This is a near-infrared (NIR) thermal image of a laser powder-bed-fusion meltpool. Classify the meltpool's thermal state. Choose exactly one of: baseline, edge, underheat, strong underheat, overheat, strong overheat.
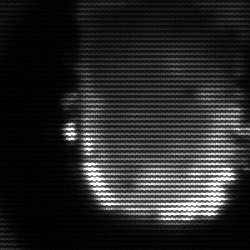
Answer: baseline